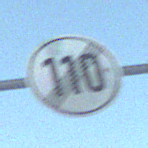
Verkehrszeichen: EndeGeschwindigkeit110
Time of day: SunriseSunset
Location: Outdoor (Nature)
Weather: Clear
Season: Winter
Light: Natural